Interaction volume radius: 5 \u00c5
Interaction volume height: 15 \u00c5
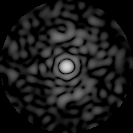
Disorder parameter: 0.8238